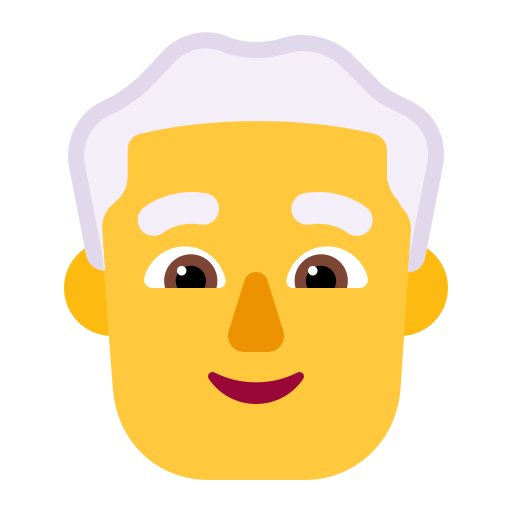
man white hair flat default